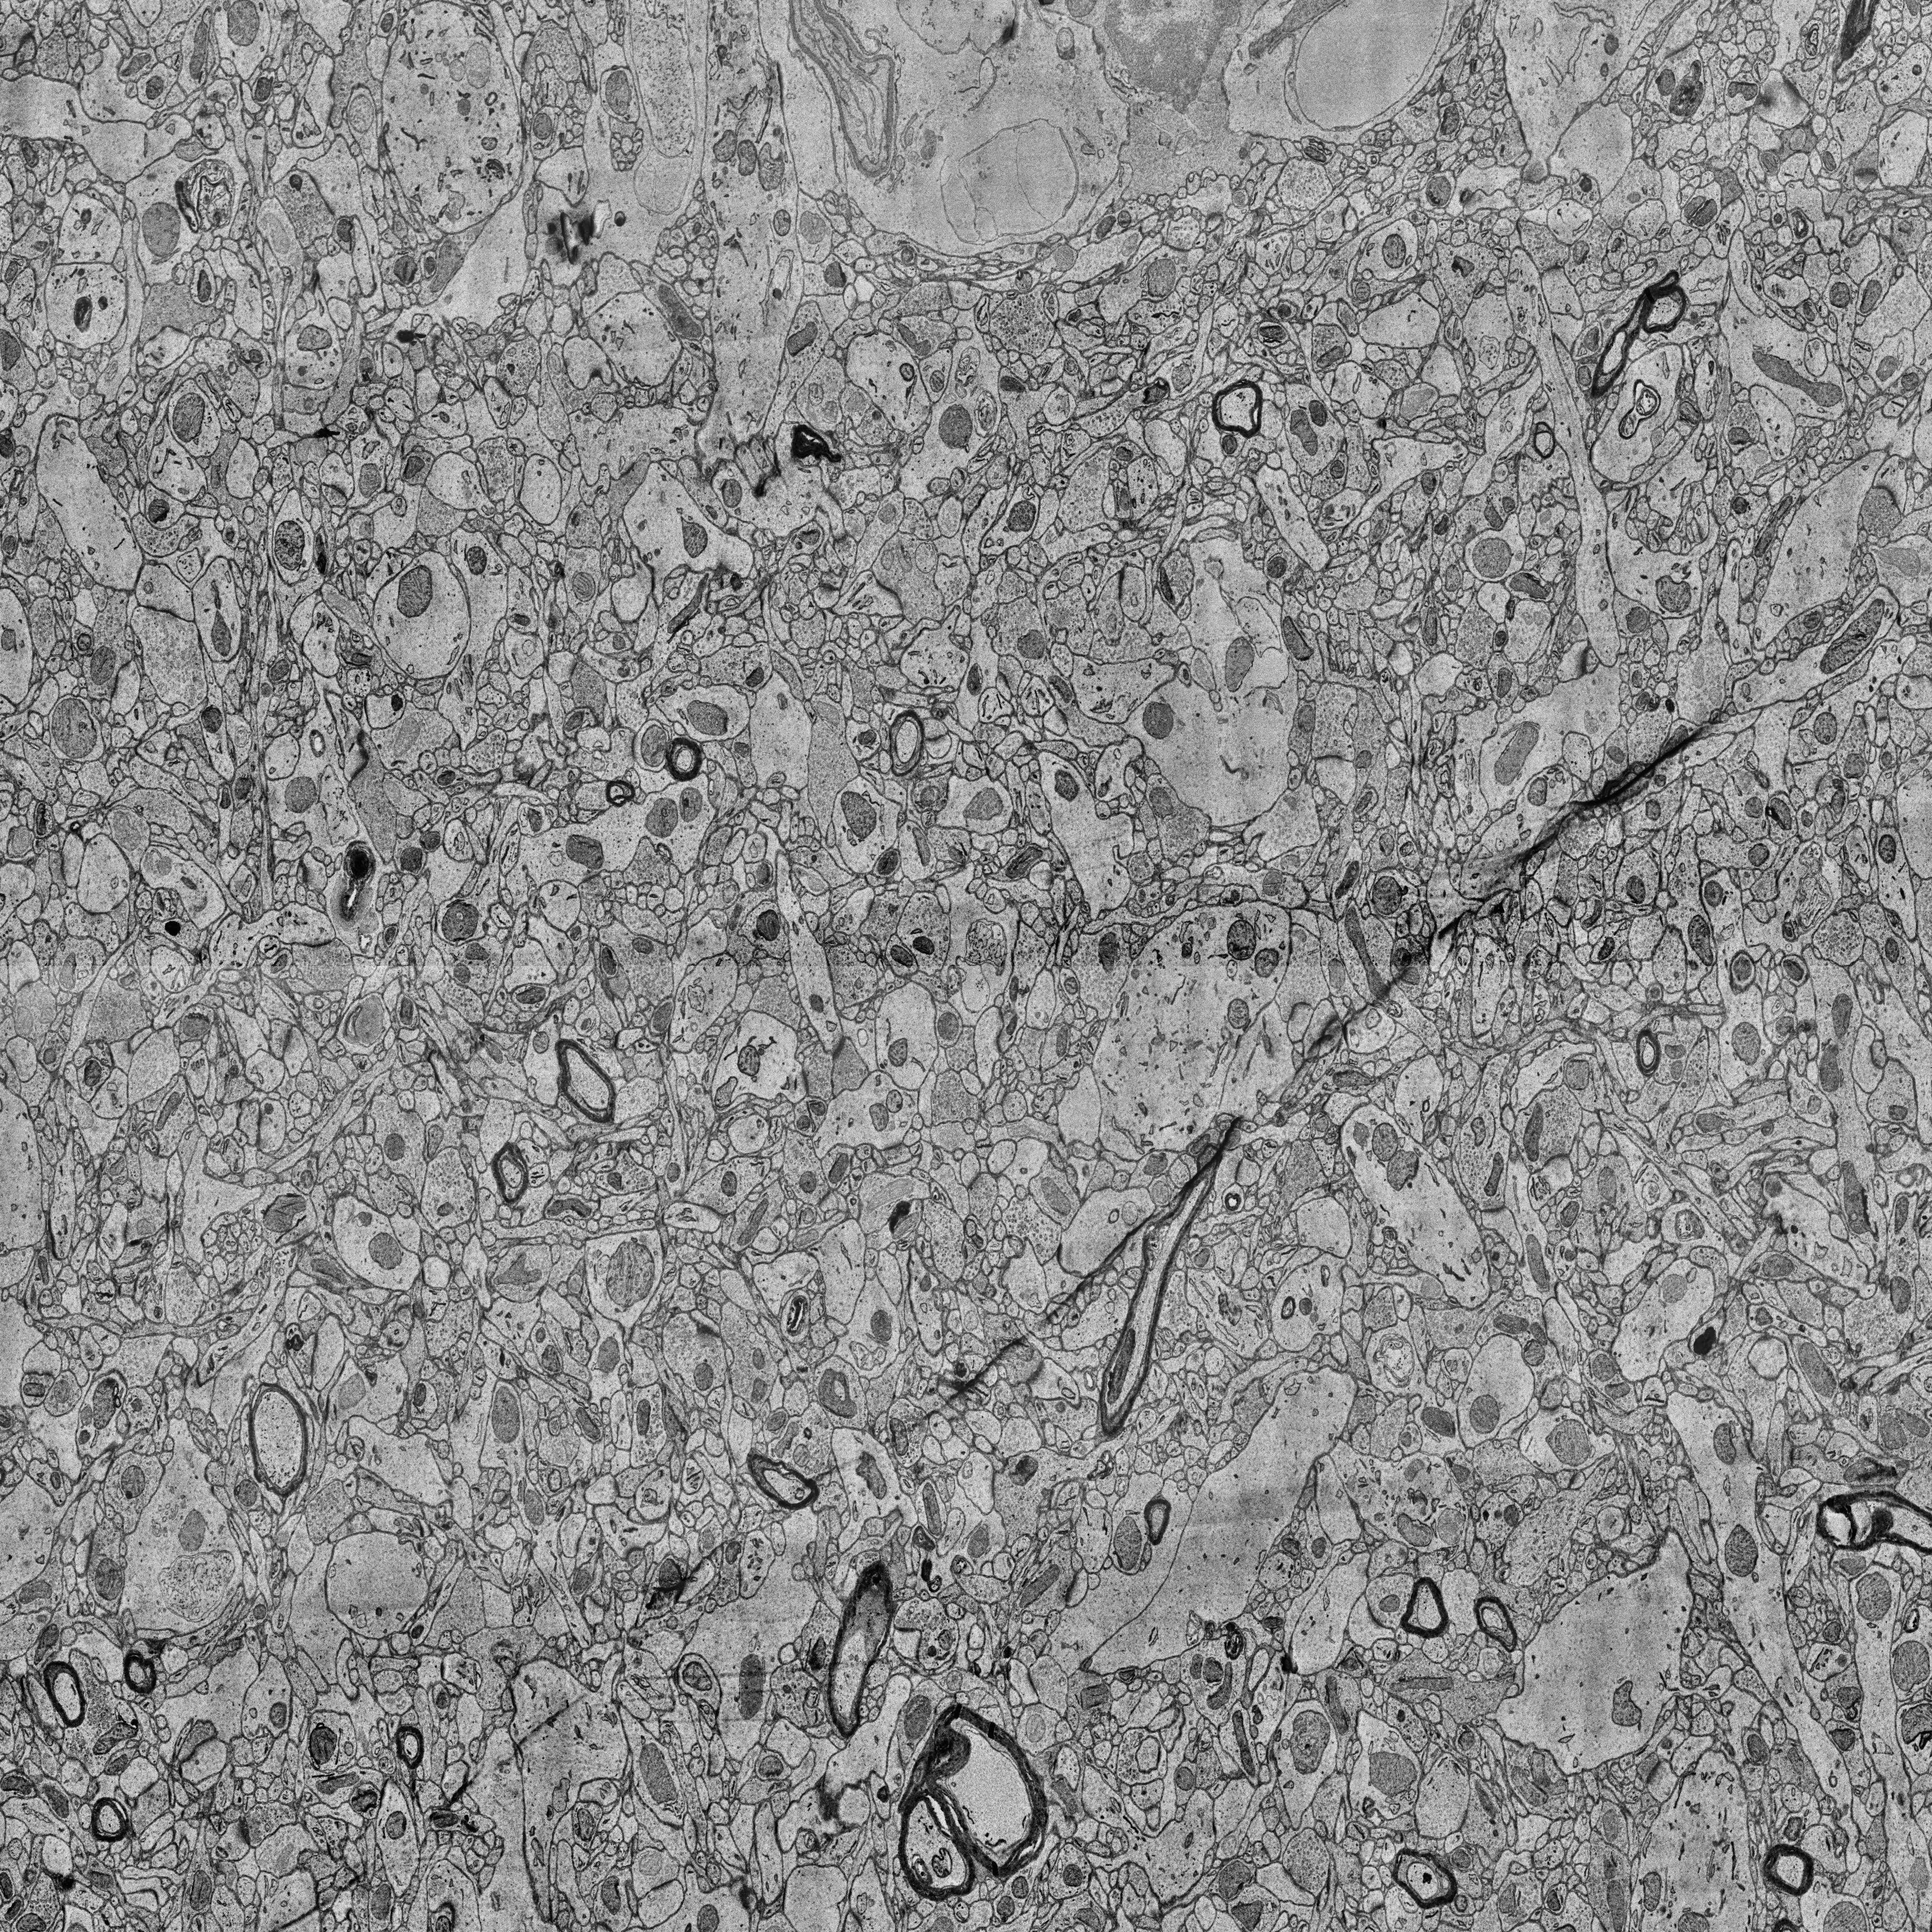
Electron microscopy slice of human cortex tissue
Slice depth (z): 122
Mitochondria instances in slice: 538